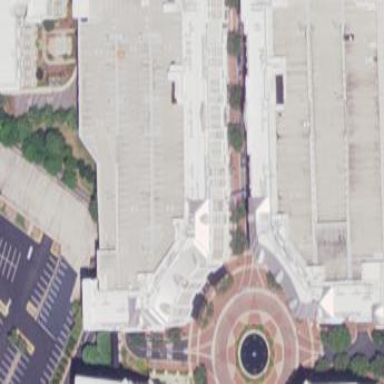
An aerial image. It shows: Retail building.